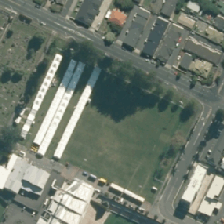
Land cover: urban_parkland